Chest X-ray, PA view. Patient: 49 years old, sex F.
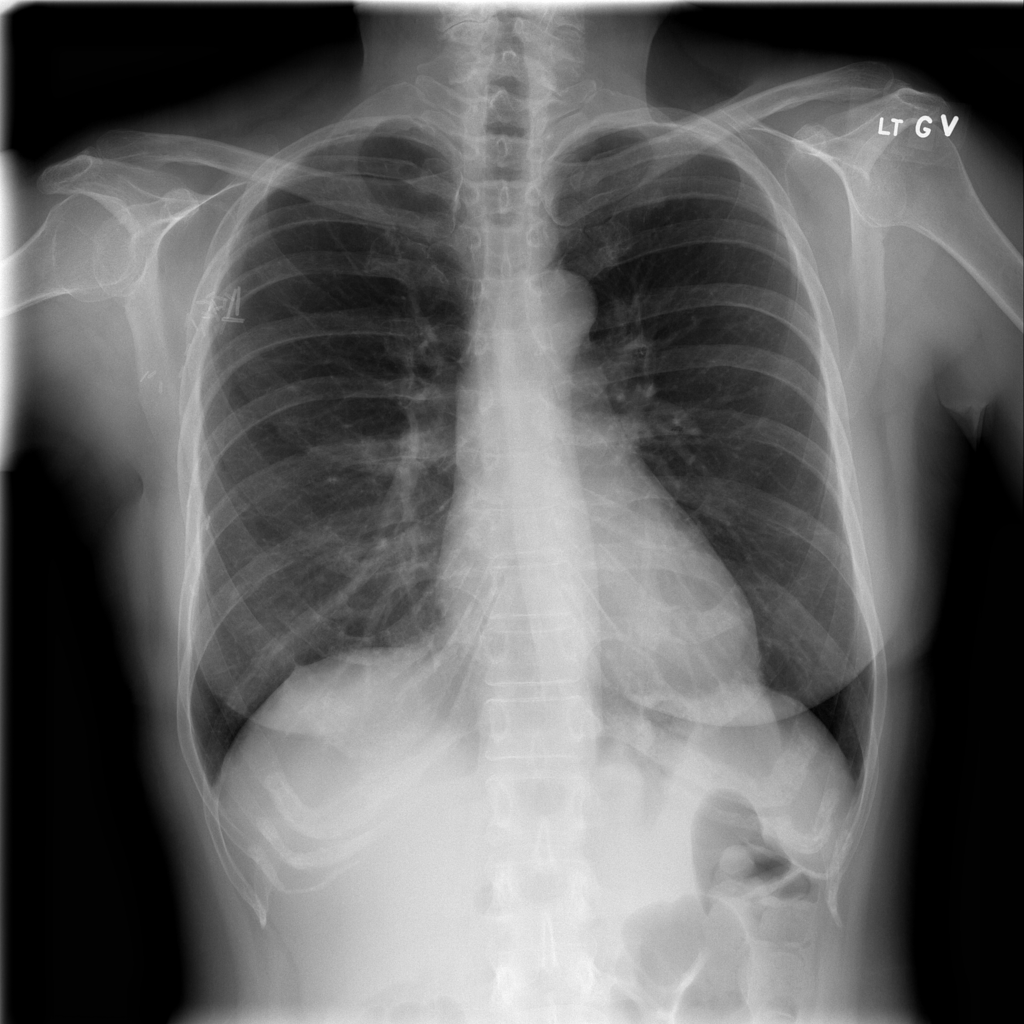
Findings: No Finding